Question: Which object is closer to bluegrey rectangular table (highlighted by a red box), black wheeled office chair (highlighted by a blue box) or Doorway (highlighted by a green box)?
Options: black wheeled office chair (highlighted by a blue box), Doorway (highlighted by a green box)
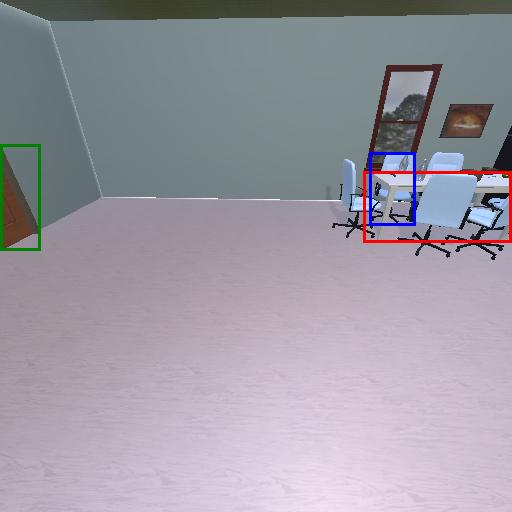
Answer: black wheeled office chair (highlighted by a blue box)